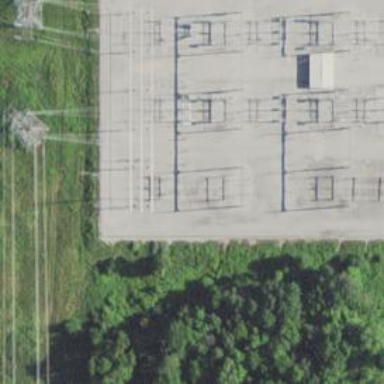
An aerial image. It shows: Switch used for power control.